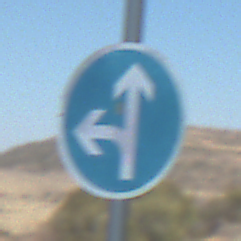
Verkehrszeichen: VorgeschriebeneFahrtrichtungGeradeausOderLinks
Umgebung: Outdoor, Nature
Tageszeit: Midday
Wetter: Clear
Licht: Natural
Jahreszeit: NotSpecified
Kontrast: HighContrast